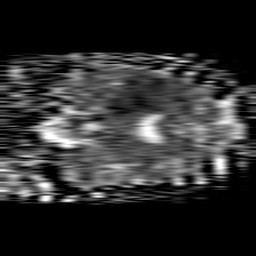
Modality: ADC
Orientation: coronal
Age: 46
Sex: female
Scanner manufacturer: philips
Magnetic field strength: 1.5 T
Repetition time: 4.6 s
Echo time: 0.08631 s